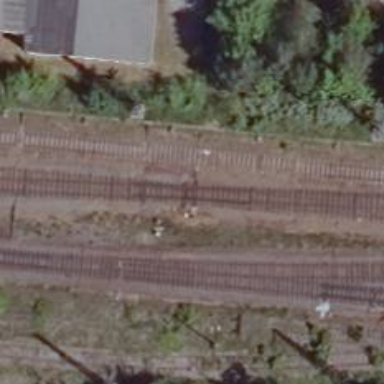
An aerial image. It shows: Railway crossing.